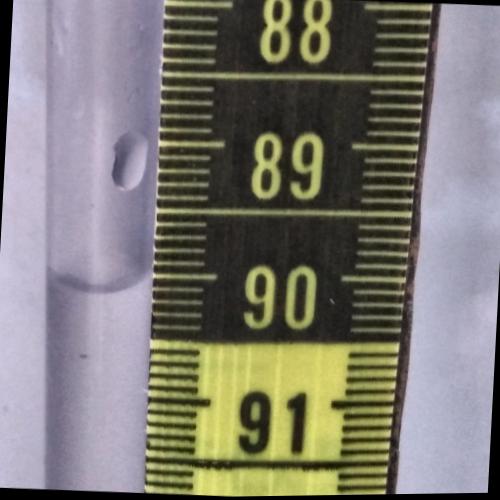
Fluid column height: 90.1 cm